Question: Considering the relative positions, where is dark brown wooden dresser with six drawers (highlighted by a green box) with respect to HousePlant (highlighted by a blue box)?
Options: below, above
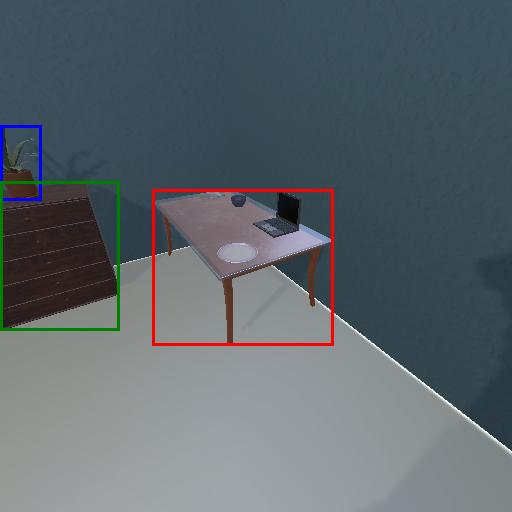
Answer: below